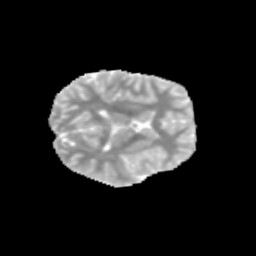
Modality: MD
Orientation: axial
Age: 11
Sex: female
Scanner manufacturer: siemens
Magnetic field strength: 3 T
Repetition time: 3.8 s
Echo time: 0.07 s